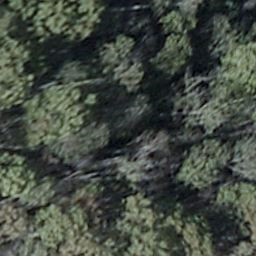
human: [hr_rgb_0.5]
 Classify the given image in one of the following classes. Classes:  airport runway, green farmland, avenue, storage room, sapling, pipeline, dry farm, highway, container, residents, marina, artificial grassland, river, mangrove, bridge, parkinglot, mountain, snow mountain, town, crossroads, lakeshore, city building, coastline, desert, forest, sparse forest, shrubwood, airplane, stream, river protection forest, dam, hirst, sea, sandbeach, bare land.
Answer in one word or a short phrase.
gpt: shrubwood